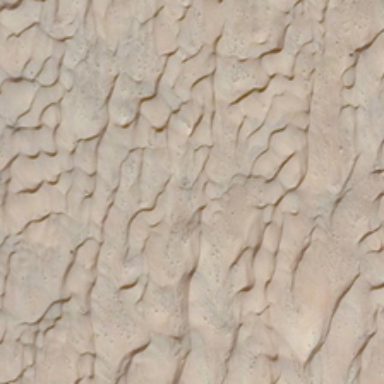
Many ripples like fish scales are in a piece of yellow desert .